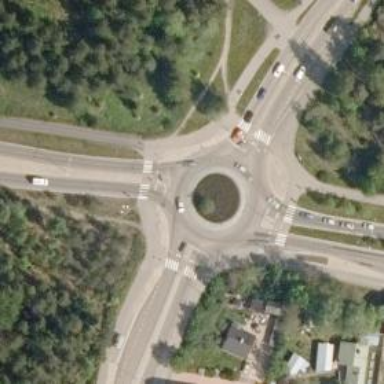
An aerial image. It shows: Secondary road with asphalt surface leading to roundabout junction.